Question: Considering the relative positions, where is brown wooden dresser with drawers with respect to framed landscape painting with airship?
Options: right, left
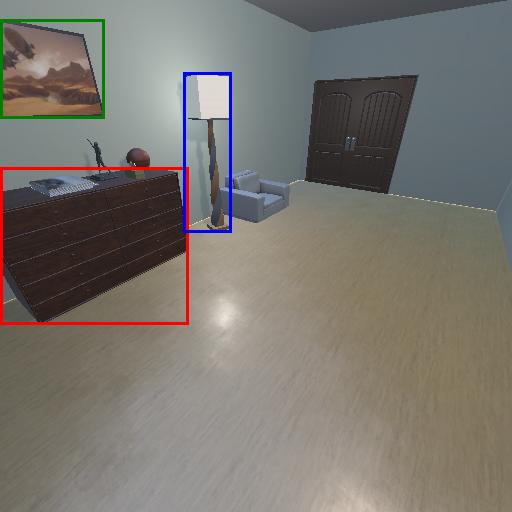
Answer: right